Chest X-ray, PA view. Patient: 62 years old, sex M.
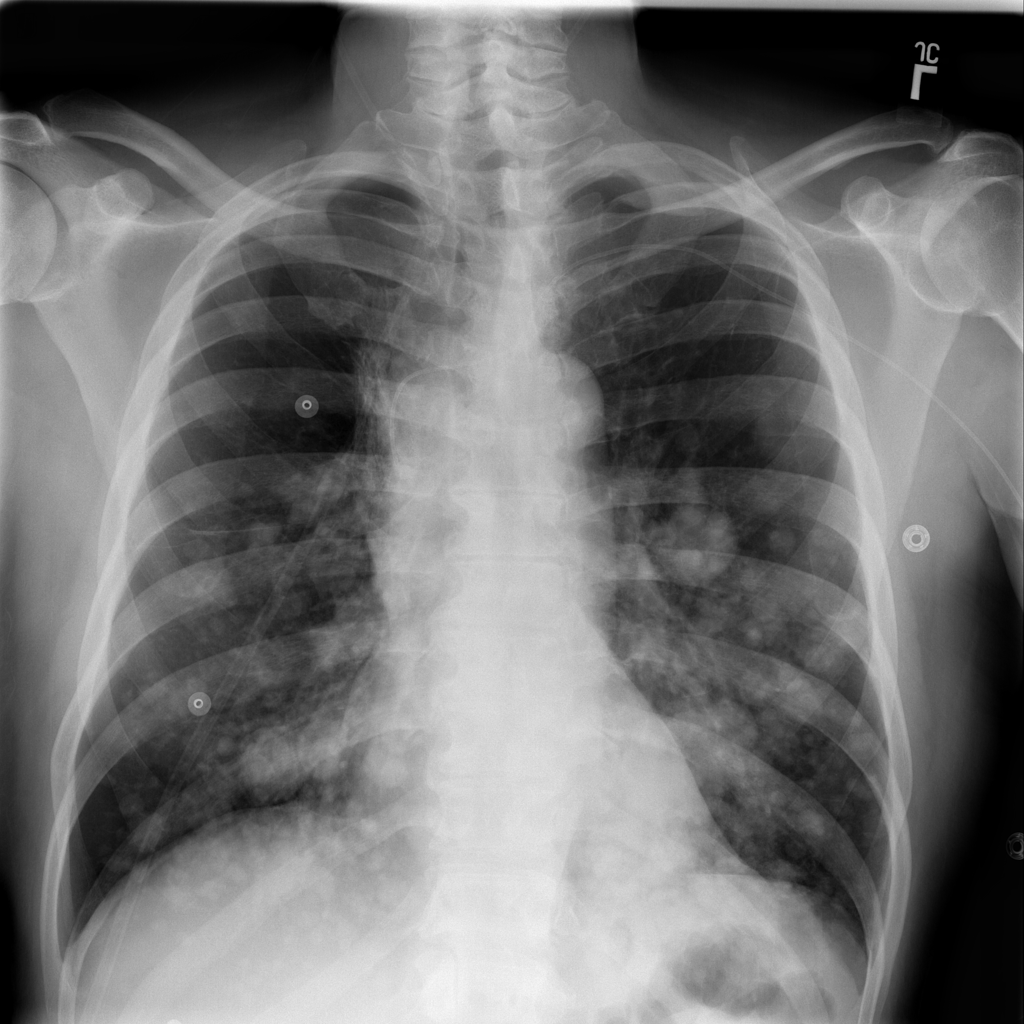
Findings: Nodule